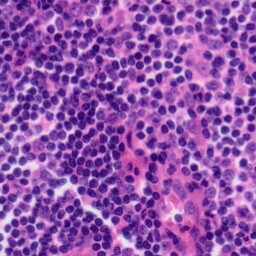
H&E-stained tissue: Tonsil